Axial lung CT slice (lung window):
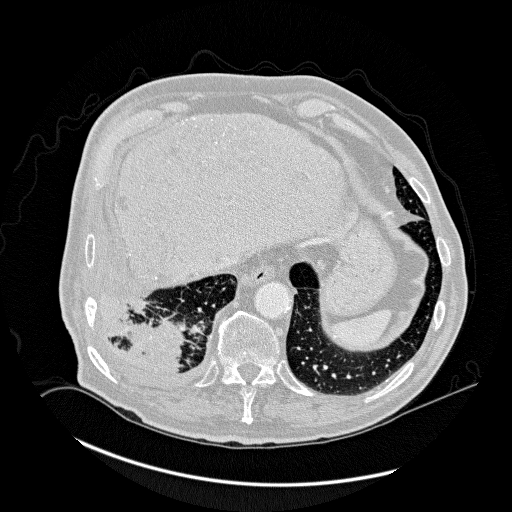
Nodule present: no